Chest X-ray:
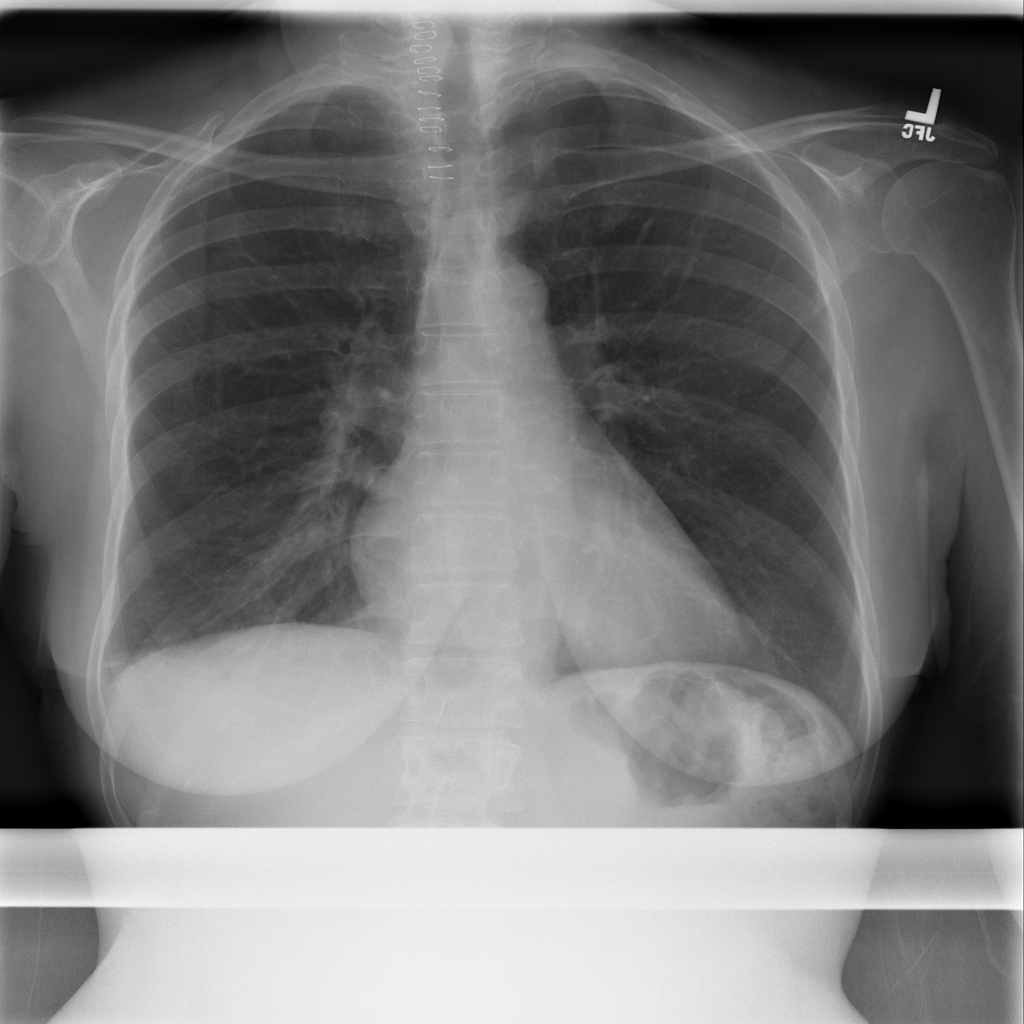
No abnormal finding: yes